Question: When I press ctrl + left click in UDK it's doing nothing to the terrain. I've tried both ctrl keys & still can't seem to find the issue.
A picture:

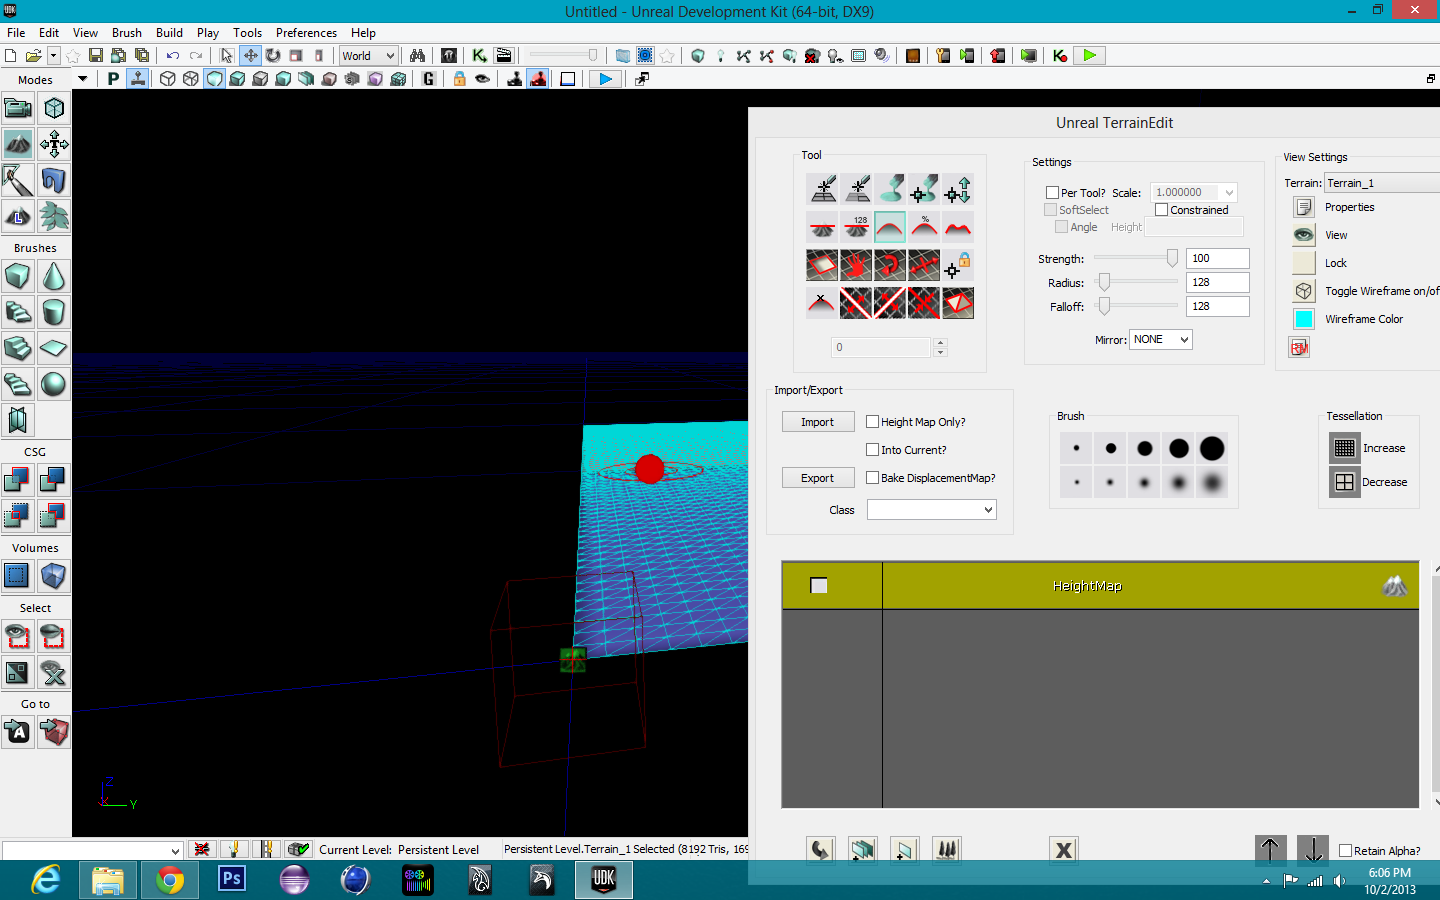
Answer: In your picture you seem to have the wrong tool selected. Smooth does not take Ctrl + clicks, only Add/Remove Sectors, Vertex Paint, Paint, Visibility, etc. See <URL> for more info.
Also as a side note, there isn't anything wrong with StackOverflow, but the Epic Games Forums is much more responsive when it comes to UDK issues :)